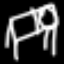
Label: bed